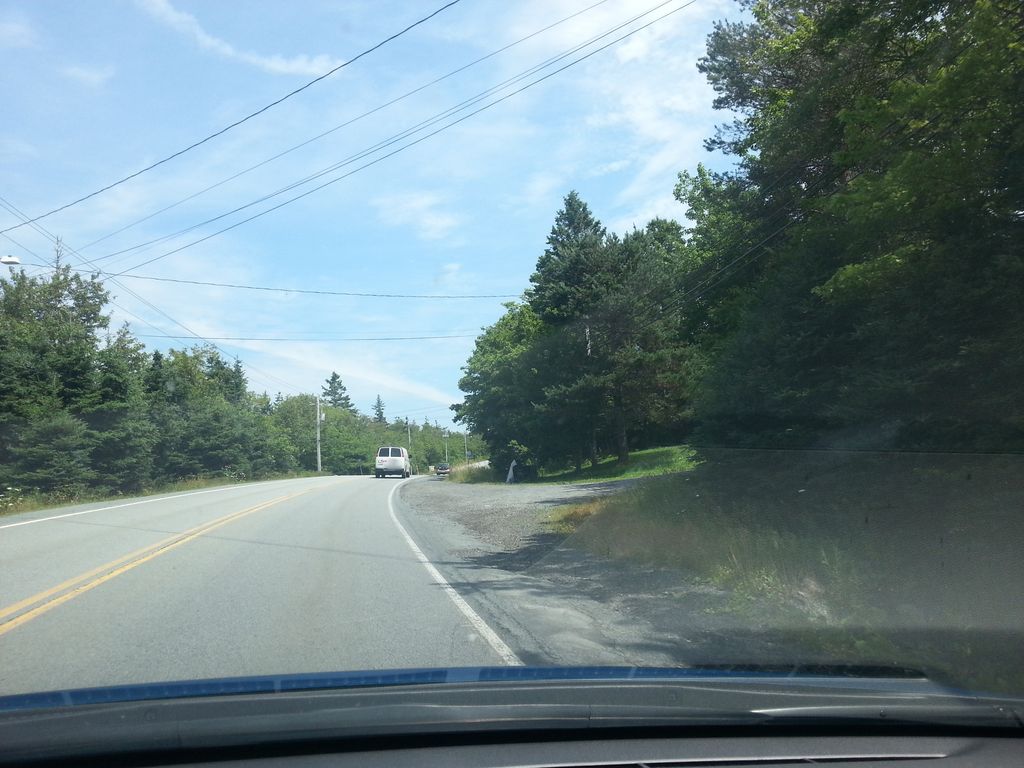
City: halifax